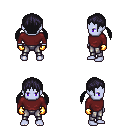
a pixel art fantasy rpg character, male body template, dark elf, purple skin, maroon long-sleeve shirt, metal pants, raven twin-tailed hairstyle, gold gloves, four views (front, back, left, right), 2x2 character sprite sheet, small pixel art, hard edges, no anti-aliasing